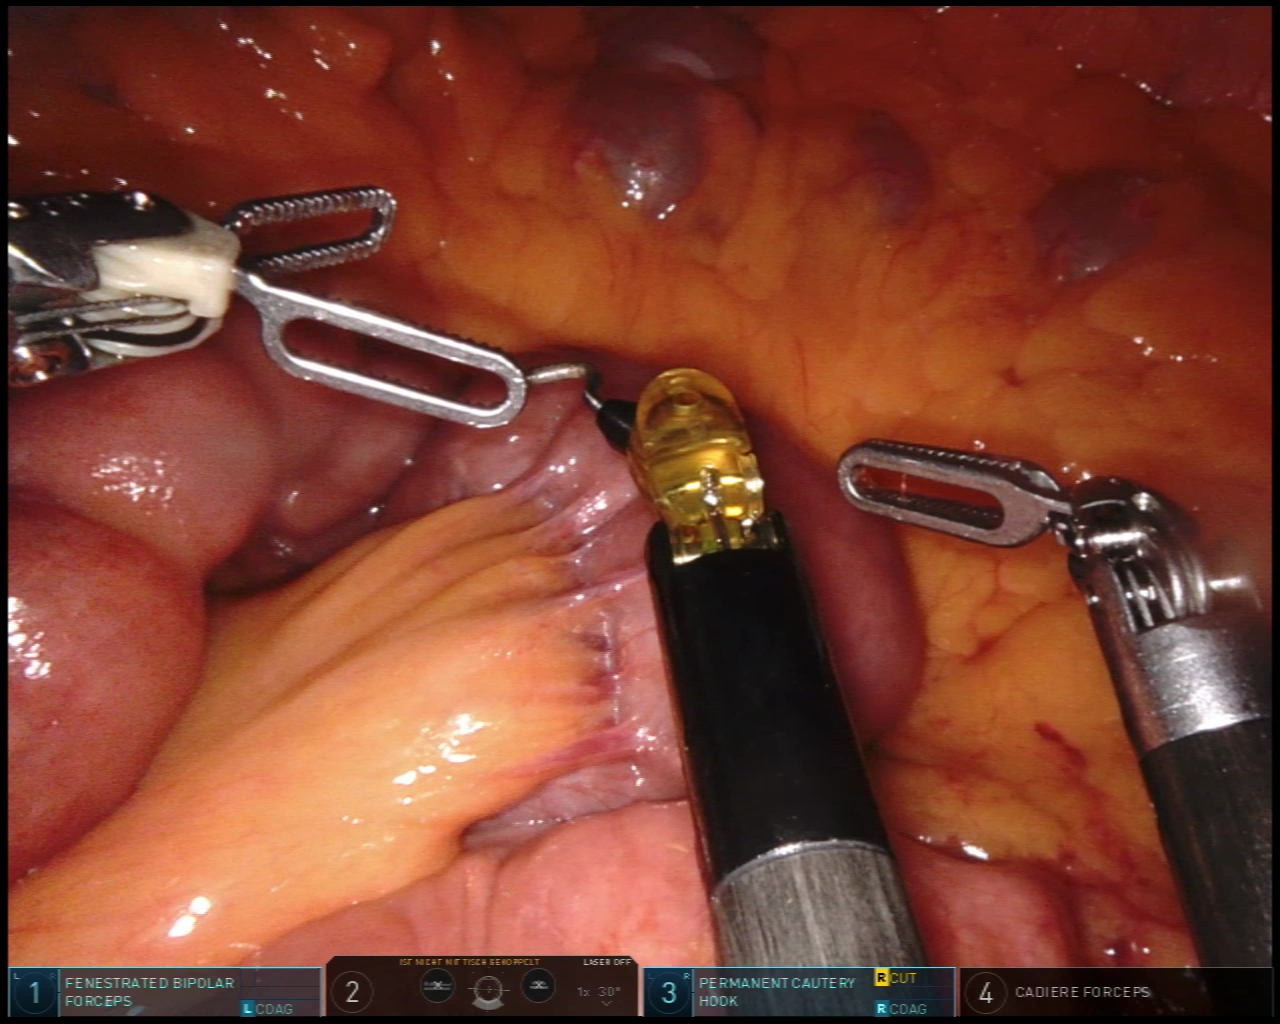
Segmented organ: small_intestine
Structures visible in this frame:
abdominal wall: no
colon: yes
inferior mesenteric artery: no
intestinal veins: no
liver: no
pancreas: no
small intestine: yes
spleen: no
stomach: no
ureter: no
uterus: no
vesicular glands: no